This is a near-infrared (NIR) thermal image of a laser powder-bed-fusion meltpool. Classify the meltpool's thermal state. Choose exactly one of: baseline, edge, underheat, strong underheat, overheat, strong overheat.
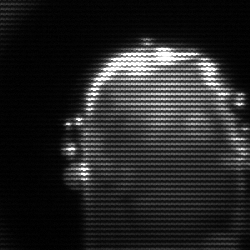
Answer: baseline